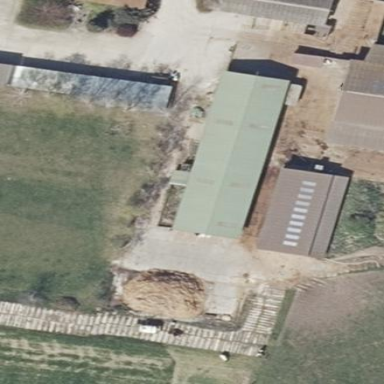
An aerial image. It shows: Farm auxiliary building.